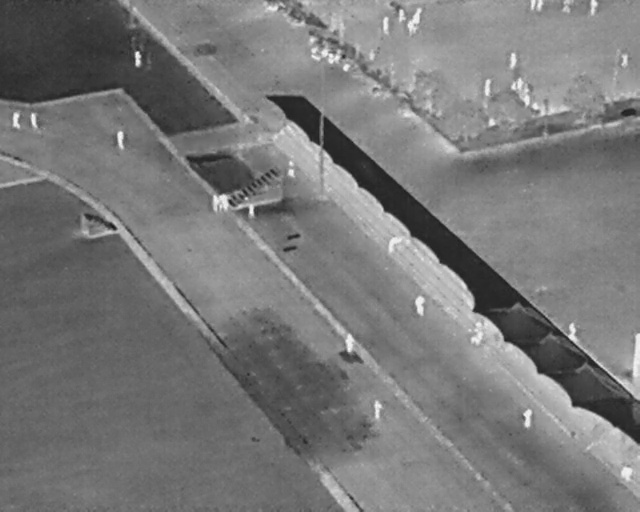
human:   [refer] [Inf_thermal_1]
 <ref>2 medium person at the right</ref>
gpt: <box>[[72, 63, 76, 66, 2], [88, 63, 91, 65, 2]]</box>

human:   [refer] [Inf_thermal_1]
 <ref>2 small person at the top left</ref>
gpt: <box>[[17, 26, 20, 28, 2], [20, 10, 22, 12, 2]]</box>

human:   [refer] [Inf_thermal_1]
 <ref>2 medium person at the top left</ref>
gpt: <box>[[1, 22, 3, 24, 2], [3, 22, 6, 24, 2]]</box>

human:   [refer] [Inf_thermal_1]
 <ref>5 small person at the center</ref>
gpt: <box>[[43, 32, 46, 33, 2], [38, 40, 40, 41, 2], [32, 38, 35, 40, 2], [33, 38, 36, 40, 2], [33, 39, 35, 40, 2]]</box>

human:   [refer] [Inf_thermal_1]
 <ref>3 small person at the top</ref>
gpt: <box>[[58, 4, 61, 5, 2], [61, 2, 63, 3, 2], [62, 5, 65, 6, 2]]</box>

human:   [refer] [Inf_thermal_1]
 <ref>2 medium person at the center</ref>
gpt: <box>[[63, 58, 67, 60, 2], [52, 66, 56, 68, 2]]</box>

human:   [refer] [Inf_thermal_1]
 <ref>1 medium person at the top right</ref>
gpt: <box>[[78, 10, 81, 12, 2]]</box>

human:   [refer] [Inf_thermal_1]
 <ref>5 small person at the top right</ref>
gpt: <box>[[74, 16, 77, 17, 2], [96, 11, 98, 12, 2], [91, 0, 94, 2, 2], [83, 0, 85, 1, 2], [82, 0, 84, 1, 2]]</box>